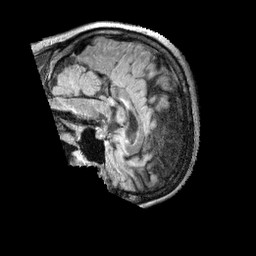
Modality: FLAIR
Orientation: sagittal
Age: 51
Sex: male
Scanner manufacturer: siemens
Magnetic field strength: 3 T
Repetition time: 5 s
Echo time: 0.387 s